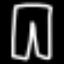
Label: pants